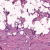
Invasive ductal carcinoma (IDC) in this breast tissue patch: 1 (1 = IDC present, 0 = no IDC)